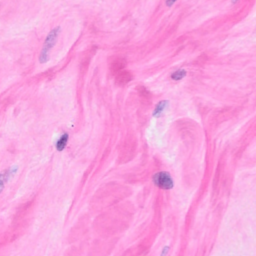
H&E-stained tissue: Breast